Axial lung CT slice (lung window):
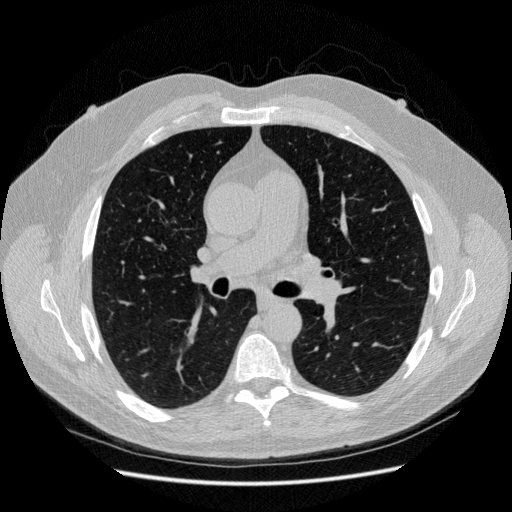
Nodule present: no